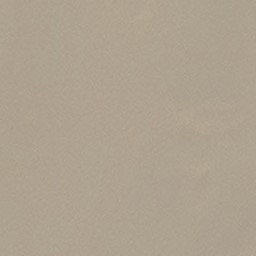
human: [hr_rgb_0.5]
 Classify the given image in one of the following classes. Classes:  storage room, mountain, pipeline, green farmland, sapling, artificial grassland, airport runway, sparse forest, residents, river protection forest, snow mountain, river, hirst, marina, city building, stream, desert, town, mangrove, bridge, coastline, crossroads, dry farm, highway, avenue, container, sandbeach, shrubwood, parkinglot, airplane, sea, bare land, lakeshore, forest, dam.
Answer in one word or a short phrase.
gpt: desert